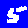
Digit: 5